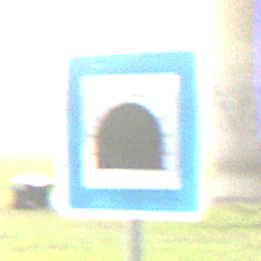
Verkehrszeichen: Tunnel
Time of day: SunriseSunset
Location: Outdoor (Suburban)
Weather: PartlyCloudy
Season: NotSpecified
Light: Natural